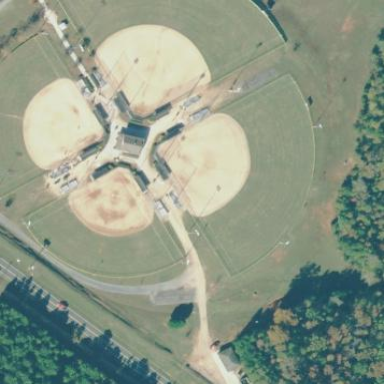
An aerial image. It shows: Baseball pitch for leisure land.